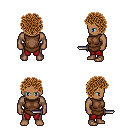
a pixel art fantasy rpg character, male body template, human, dark skin, brown tunic, red pants, brown curly afro hairstyle, dagger, four views (front, back, left, right), 2x2 character sprite sheet, small pixel art, hard edges, no anti-aliasing